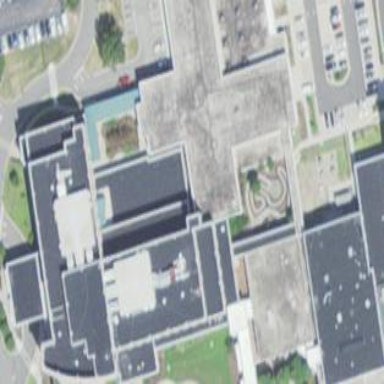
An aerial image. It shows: Hospital building.